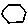
Label: hexagon